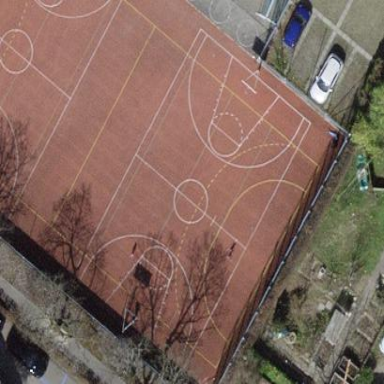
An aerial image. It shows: Tartan basketball court on the leisure land pitch.